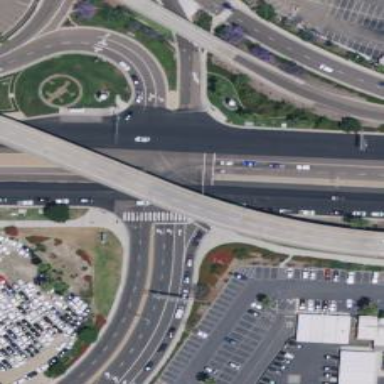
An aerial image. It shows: Separate sidewalk along asphalt primary link highway.